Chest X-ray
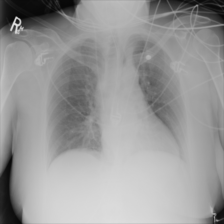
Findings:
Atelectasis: negative
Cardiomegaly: negative
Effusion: negative
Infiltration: negative
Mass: negative
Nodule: negative
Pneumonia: negative
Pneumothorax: negative
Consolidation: negative
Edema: negative
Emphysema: negative
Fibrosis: negative
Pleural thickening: negative
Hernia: negative